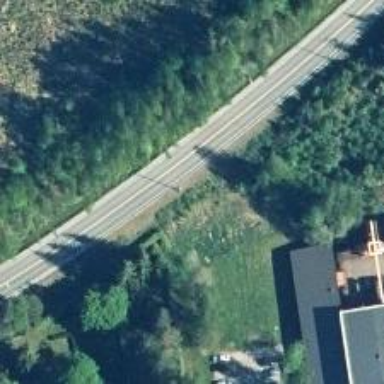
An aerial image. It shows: Asphalt trunk highway.